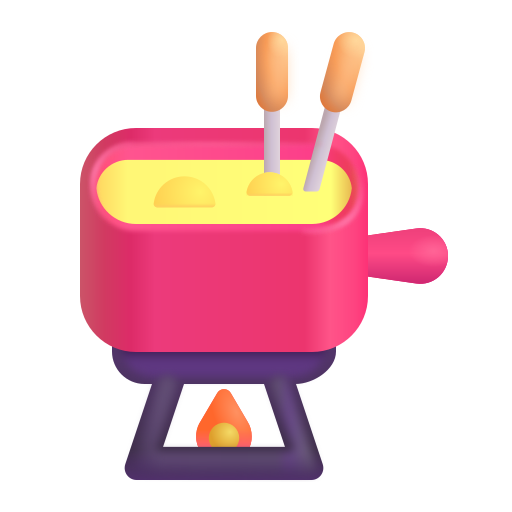
fondue color